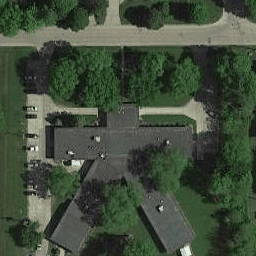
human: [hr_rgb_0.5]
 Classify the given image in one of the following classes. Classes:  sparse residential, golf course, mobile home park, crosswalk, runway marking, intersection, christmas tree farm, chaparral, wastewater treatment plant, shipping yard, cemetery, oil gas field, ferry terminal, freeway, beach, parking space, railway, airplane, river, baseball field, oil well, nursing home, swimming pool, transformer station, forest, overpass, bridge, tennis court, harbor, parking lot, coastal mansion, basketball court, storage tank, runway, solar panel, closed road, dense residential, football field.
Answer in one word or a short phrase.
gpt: nursing home